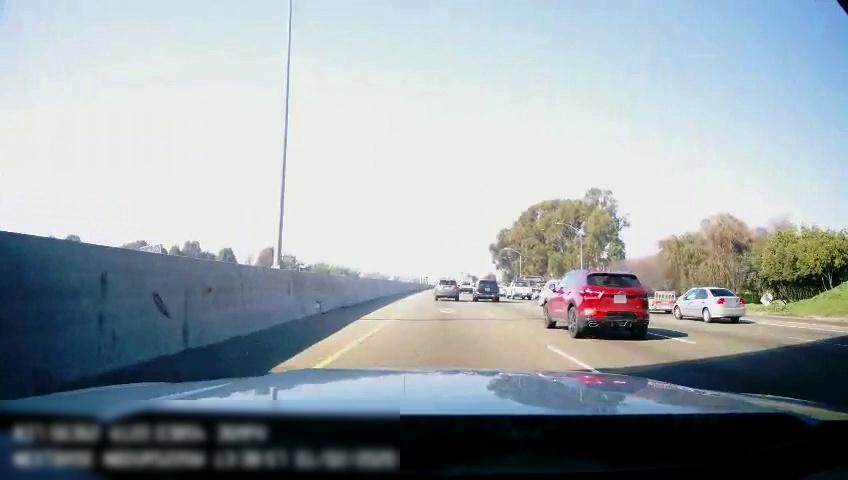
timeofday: Day
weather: Sunny
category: Drivable Space
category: Vehicles | SUV
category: Vehicles | SUV
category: Vehicles | SUV
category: Vehicles | Truck
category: Vehicles | Truck
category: Vehicles | Car
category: Vehicles | Other LV
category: Vehicles | Car
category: Vehicles | Car
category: Lanes | Current Lane
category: Lanes | Current Lane
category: Lanes | Alternate Lane
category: Lanes | Alternate Lane
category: Lanes | Alternate Lane